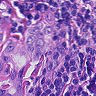
Metastatic tissue present: yes